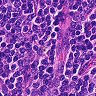
Metastatic tissue present: no